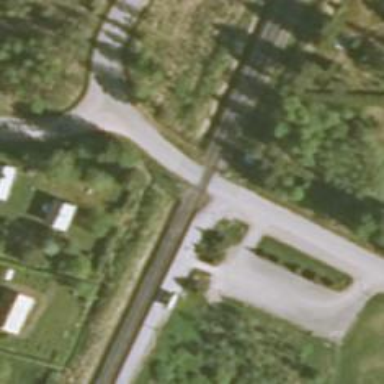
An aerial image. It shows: Level crossing with both lights and saltire in place.